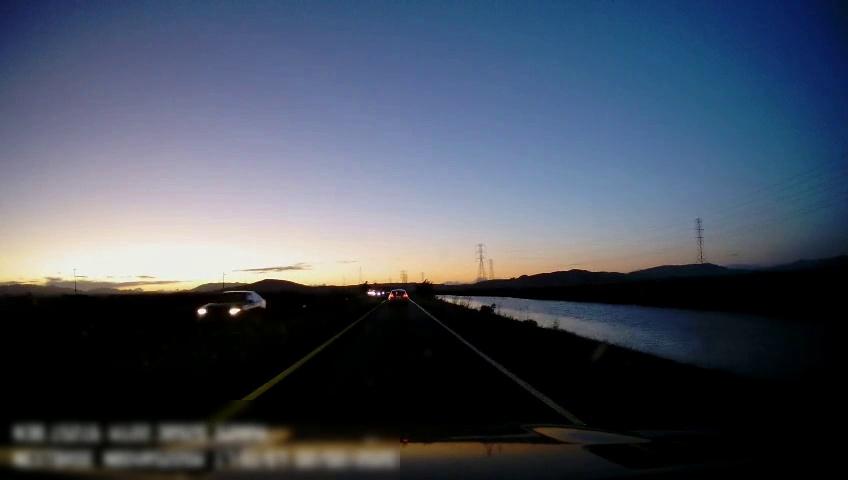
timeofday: Dusk/Dawn/Twilight
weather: Sunny
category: Drivable Space
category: Vehicles | Car
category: Vehicles | SUV
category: Lanes | Current Lane
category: Lanes | Current Lane